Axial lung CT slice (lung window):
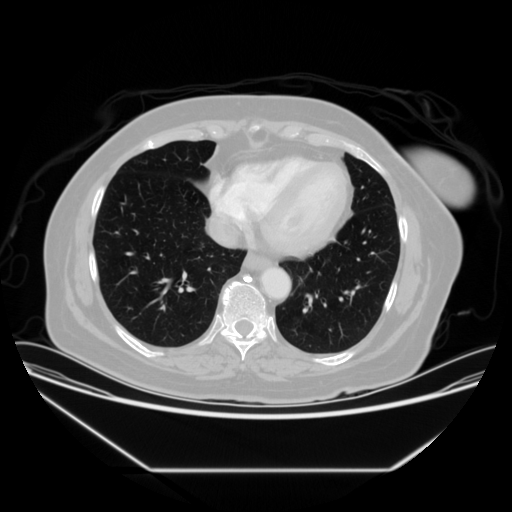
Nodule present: no